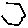
Label: hexagon